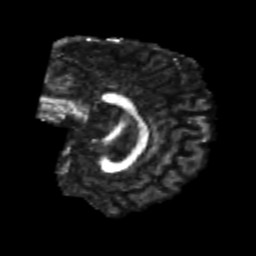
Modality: FA
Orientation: sagittal
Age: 24
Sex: male
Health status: healthy
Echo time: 0.074 s